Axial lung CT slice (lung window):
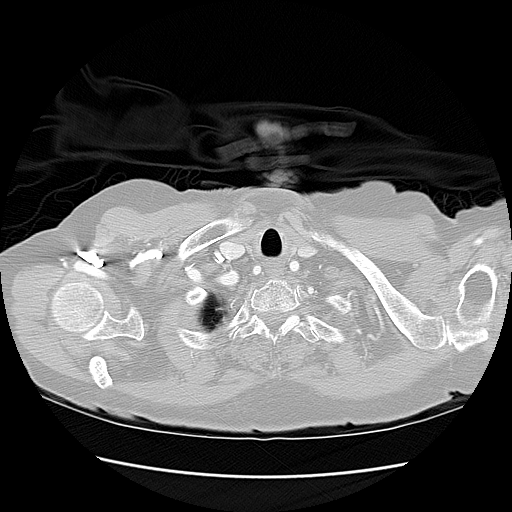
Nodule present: no